A spectrogram of one vibration snapshot from a rotating bearing is shown (time on one axis, frequency on the other). What is the most likely bearing condition (normal, inner_race, outer_race, ball)?
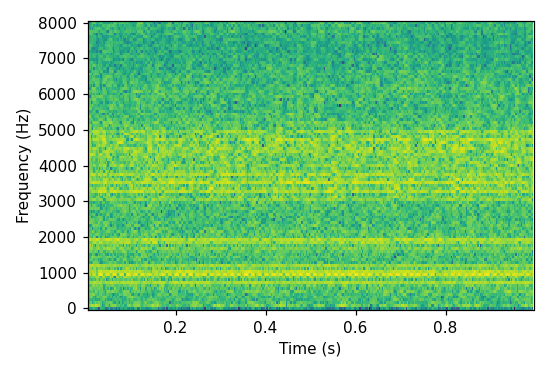
Answer: outer_race